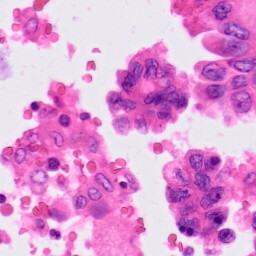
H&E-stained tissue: Lung